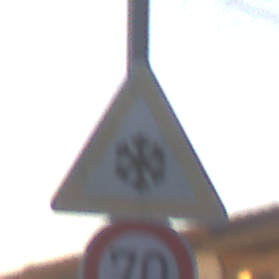
Verkehrszeichen: SchneeOderEisglaette
Zusatzzeichen unten: Geschwindigkeit70
Umgebung: Outdoor, Urban
Tageszeit: SunriseSunset
Wetter: Clear
Licht: Natural
Jahreszeit: NotSpecified
Kontrast: LowContrast